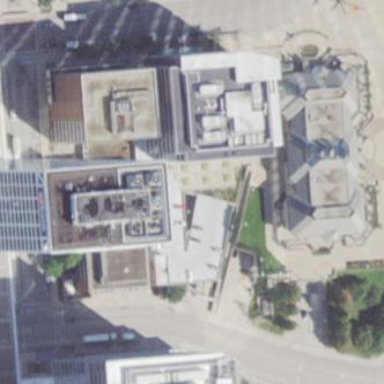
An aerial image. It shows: Part of the building is dedicated to retail space.